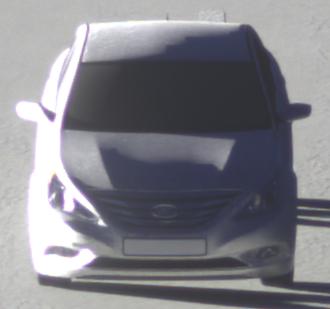
Make: Hyundai
Model: Sonata
Detailed model: Gen. 6 YF
Model produced from: 2009
Model produced until: 2016
Doors: 4
Color: white
Road condition: dry road
Daytime: sunrise or sunset
Contrast: high contrast